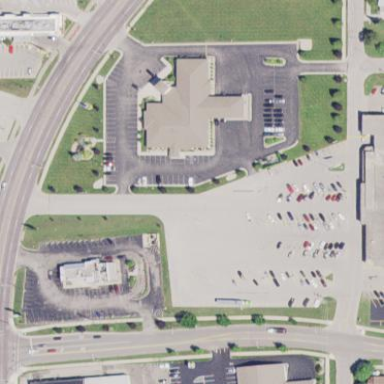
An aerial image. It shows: Parking area.